Field crop: maize
Growth stage: 2
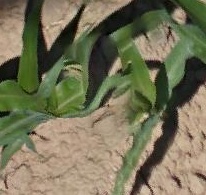
Species: maize